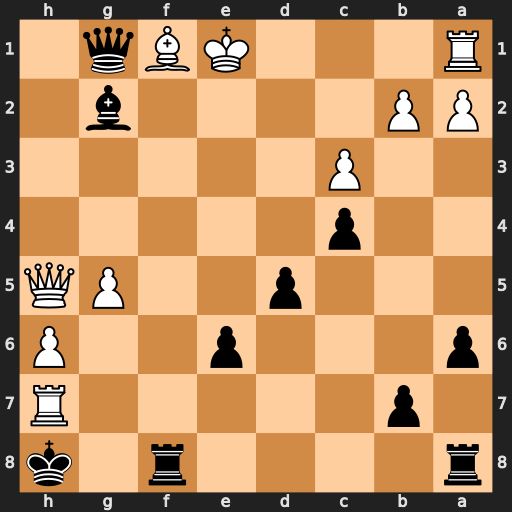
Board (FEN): r4r1k/1p5R/p3p2P/3p2PQ/2p5/2P5/PP4b1/R3KBq1
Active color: b
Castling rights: Q
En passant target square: -
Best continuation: Kxh7 g6+ Kg8 h7+ Kg7 h8=B+ Rxh8 Qe5+ Kh6